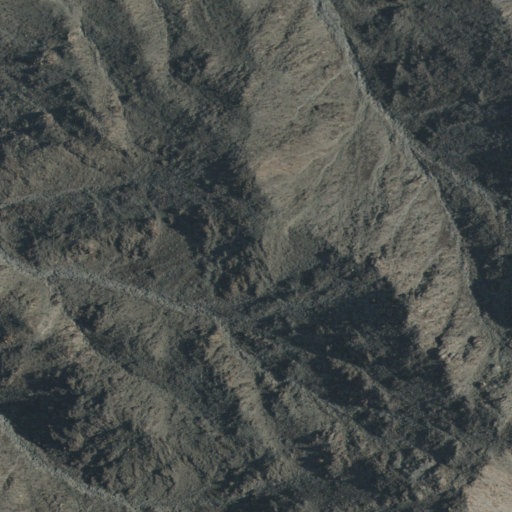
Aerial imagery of ridge(s) in California named Cronise Mountains containing shrub and grassland